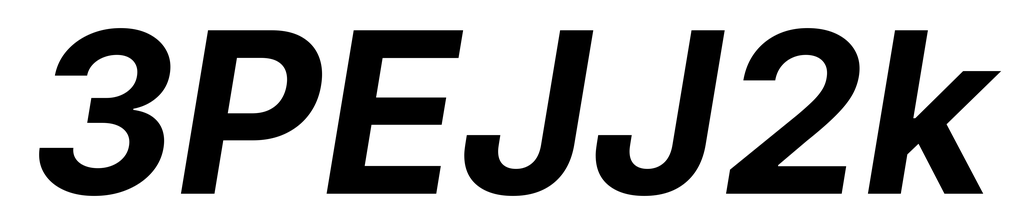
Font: Inter-Italic_Bold_Italic